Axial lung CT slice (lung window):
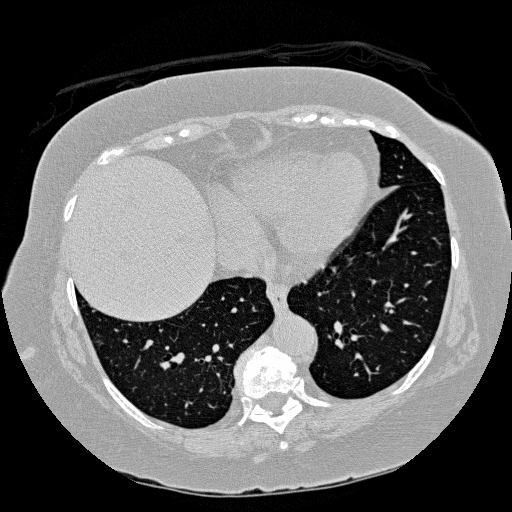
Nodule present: yes
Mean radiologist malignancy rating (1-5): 3